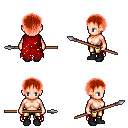
a pixel art fantasy rpg character, female body template, human, light skin, red tattered cape, gold greaves, red plain hairstyle, black shoes, spear, four views (front, back, left, right), 2x2 character sprite sheet, small pixel art, hard edges, no anti-aliasing